Current action and preconditions to check: path_clear

Your task: For each precondition in the list above, predict whether it will hold at this action.

Consider the current scene as observed from the mobile robot's camera, and analyze the predicted future states of all dynamic agents (e.g., people, animals, vehicles, or any moving entities) within the NEXT SECOND.

IMPORTANT: Only answer "very likely" if you are absolutely certain—based on strong, clear evidence—that a dynamic agent will violate the precondition in the predicted future state. Do NOT answer "very likely" for unlikely, ambiguous, or low-probability risks.

Ask yourself for each precondition: Is there a high probability, with clear and convincing evidence, that the predicted future states of any dynamic agent will interfere with the predicted future state of the currently executing action within the NEXT SECOND, causing that precondition to fail?

Assess the risk level based on these predictions. Use "likely" or "very likely" if motions create a clear risk of interference.

Use "neutral" or "improbable" if agents are nearby but their predicted paths are clearly diverging or non-conflicting.

Failure Risk Categories: "very improbable", "improbable", "neutral", "likely", "very likely"

Answer Format: Output ONLY the probability_of_failure value from these categories: "very improbable", "improbable", "neutral", "likely", "very likely"

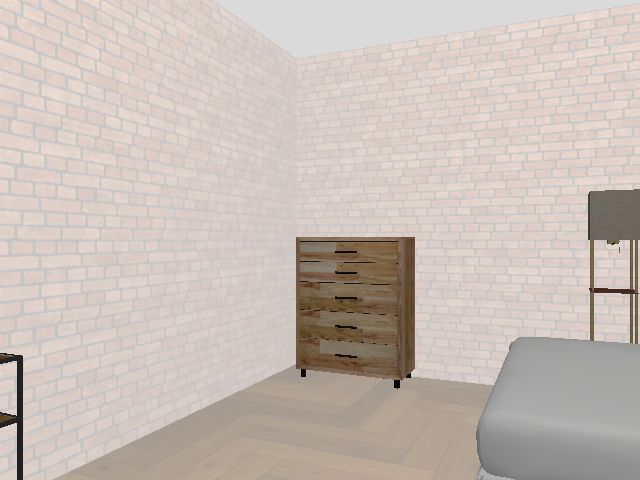

Answer: very improbable